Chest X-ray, AP view. Patient: 23 years old, sex M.
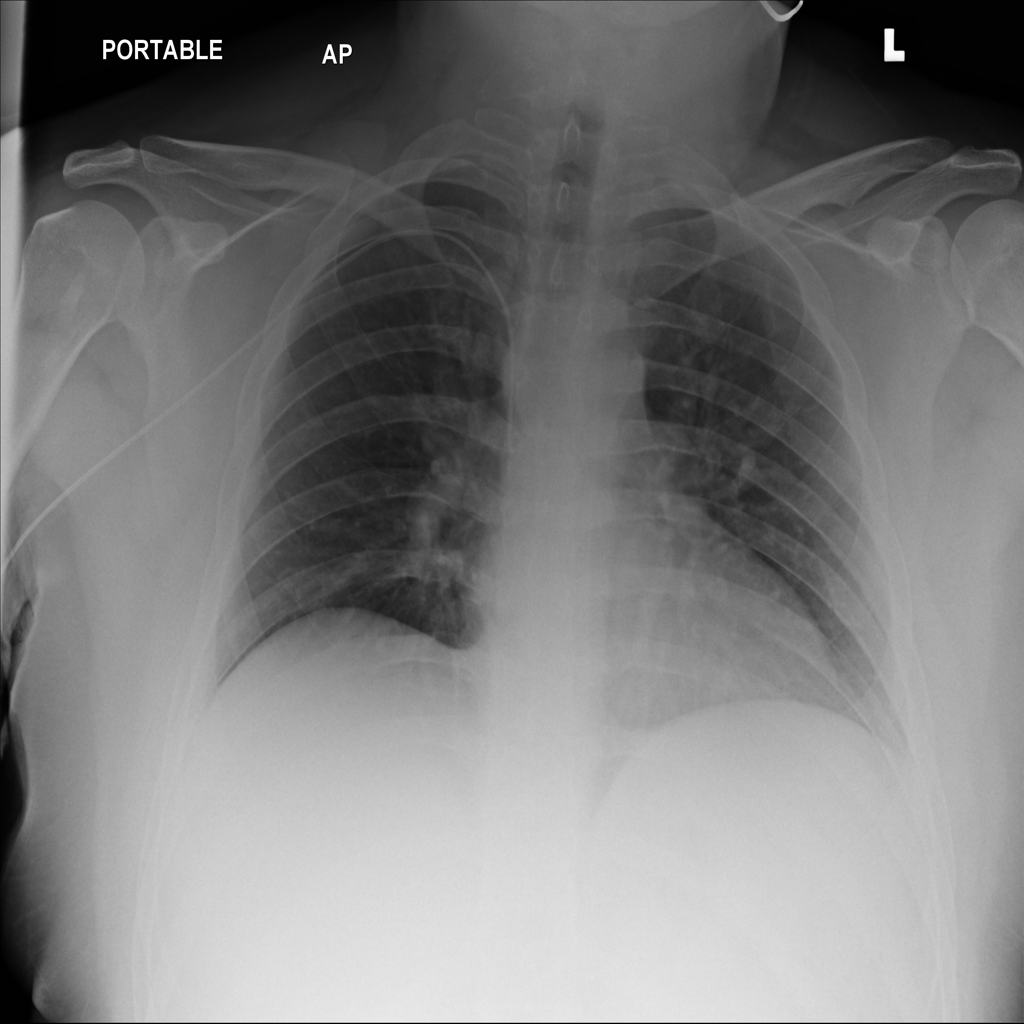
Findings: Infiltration